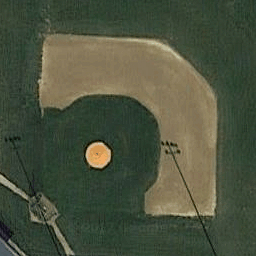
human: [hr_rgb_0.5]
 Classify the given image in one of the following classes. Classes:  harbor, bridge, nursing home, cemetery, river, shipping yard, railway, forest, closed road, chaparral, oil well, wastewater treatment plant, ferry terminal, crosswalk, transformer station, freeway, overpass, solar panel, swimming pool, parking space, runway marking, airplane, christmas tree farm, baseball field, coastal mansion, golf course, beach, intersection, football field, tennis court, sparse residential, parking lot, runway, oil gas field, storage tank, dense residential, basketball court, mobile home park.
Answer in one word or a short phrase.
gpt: baseball field